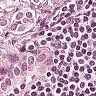
Metastatic tissue present: yes